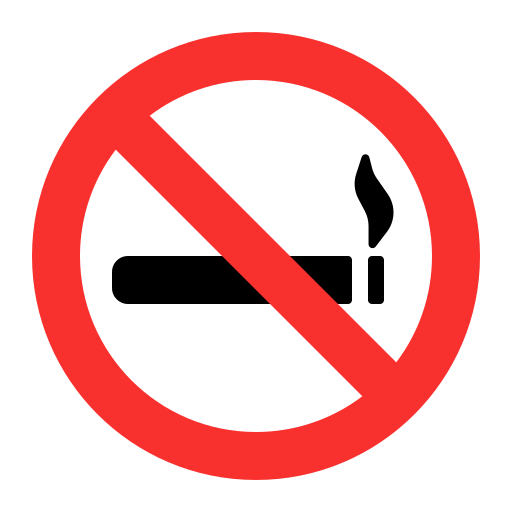
no smoking flat